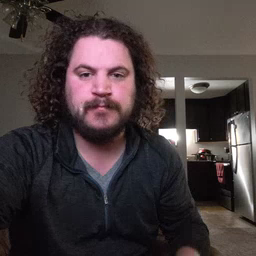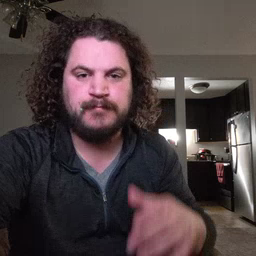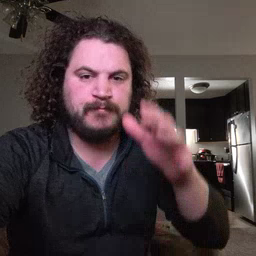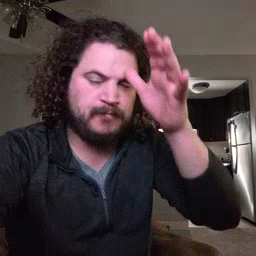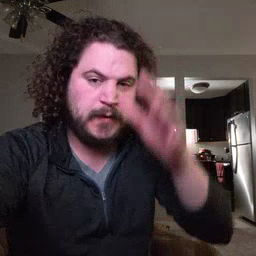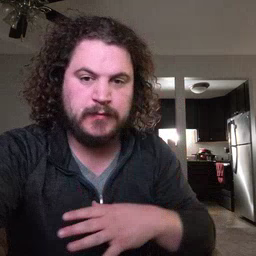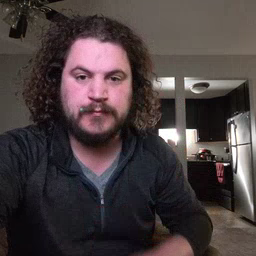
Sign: man